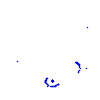
Particle: proton